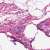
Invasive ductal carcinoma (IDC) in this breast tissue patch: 0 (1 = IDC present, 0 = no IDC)